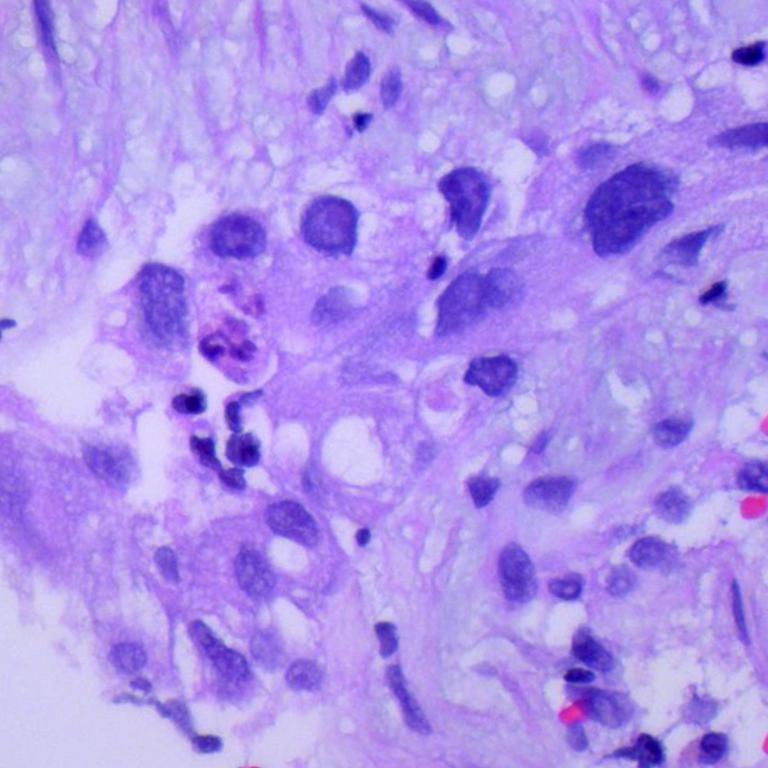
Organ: lung
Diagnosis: adenocarcinomas